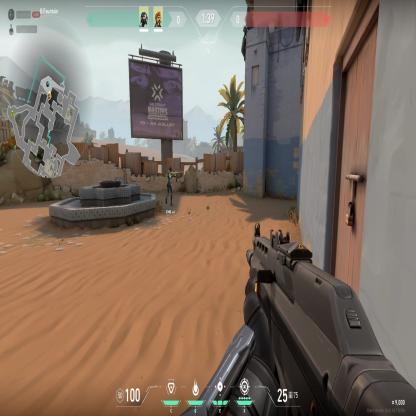
Label: teammate